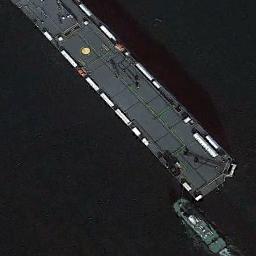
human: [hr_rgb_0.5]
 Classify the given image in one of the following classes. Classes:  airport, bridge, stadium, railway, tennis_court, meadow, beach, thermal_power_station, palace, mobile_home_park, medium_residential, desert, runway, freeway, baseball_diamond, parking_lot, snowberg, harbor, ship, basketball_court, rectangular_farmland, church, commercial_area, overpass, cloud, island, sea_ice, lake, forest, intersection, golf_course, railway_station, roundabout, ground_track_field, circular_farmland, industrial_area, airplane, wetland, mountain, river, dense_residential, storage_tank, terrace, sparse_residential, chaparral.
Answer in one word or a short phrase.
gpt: ship